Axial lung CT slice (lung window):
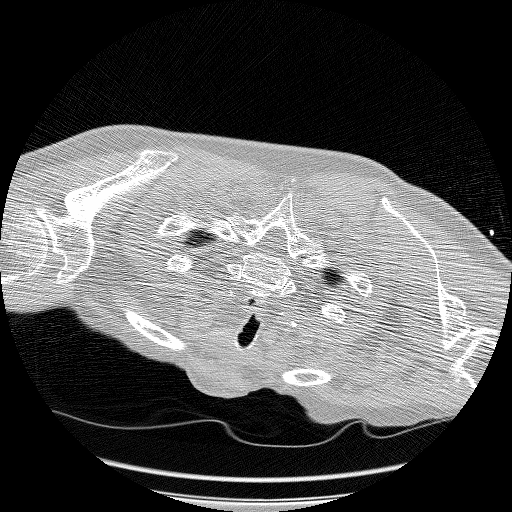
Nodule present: no